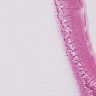
Metastatic tissue present: no